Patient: sex M, age 30
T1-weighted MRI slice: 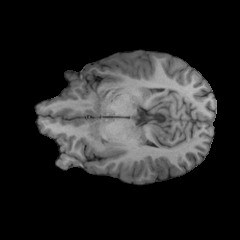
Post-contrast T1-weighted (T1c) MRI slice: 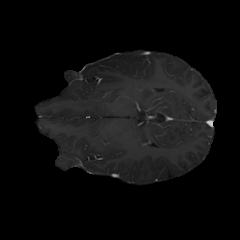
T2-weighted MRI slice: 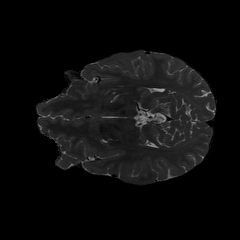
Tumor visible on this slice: no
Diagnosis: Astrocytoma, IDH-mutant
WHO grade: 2